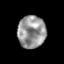
Tissue: prostate
Cell type: T cells
Senescence score: 0.3127
Nuclear area (px): 892
Mean DAPI intensity: 149.052